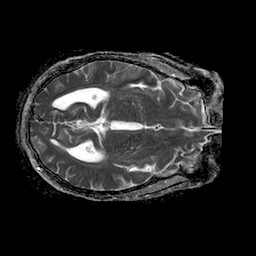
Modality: ADC
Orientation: axial
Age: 50
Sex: male
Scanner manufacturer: philips
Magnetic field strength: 1.5 T
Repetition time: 4.6 s
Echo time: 0.08631 s